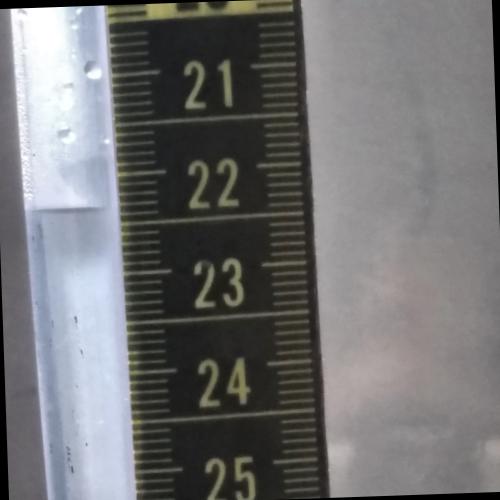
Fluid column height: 22.3 cm